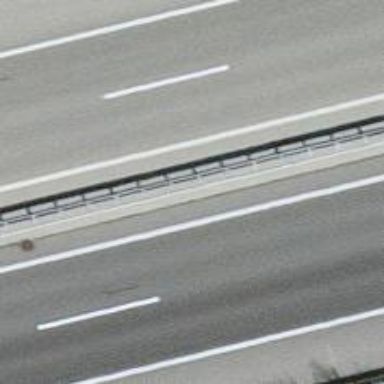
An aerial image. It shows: Guard rail as barrier.